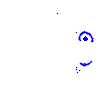
Particle: electron